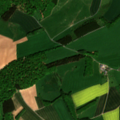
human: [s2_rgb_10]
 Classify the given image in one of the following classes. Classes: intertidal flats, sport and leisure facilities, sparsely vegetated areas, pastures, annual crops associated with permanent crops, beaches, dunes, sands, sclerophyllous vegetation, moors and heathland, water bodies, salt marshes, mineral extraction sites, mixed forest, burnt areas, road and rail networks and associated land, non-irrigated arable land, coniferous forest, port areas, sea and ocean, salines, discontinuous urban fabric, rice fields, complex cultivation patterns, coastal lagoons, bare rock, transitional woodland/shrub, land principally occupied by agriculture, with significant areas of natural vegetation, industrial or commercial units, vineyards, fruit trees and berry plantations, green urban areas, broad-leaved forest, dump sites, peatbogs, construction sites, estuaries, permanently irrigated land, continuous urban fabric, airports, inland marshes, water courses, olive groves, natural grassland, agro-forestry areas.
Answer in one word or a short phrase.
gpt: non-irrigated arable land, broad-leaved forest, mixed forest